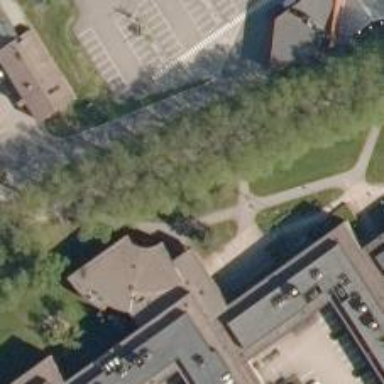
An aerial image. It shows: Pedestrian road.